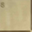
Piece: xx